Field crop: maize
Growth stage: 1
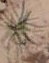
Species: salsola